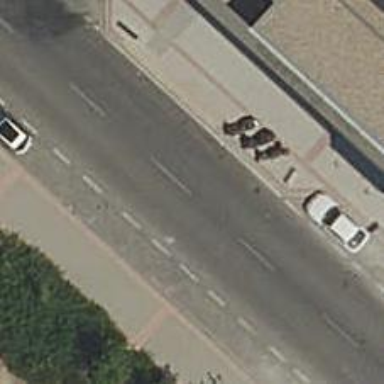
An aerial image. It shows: Public transport stop position.